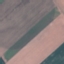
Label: AnnualCrop